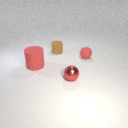
small red metal sphere in front of small brown rubber cylinder